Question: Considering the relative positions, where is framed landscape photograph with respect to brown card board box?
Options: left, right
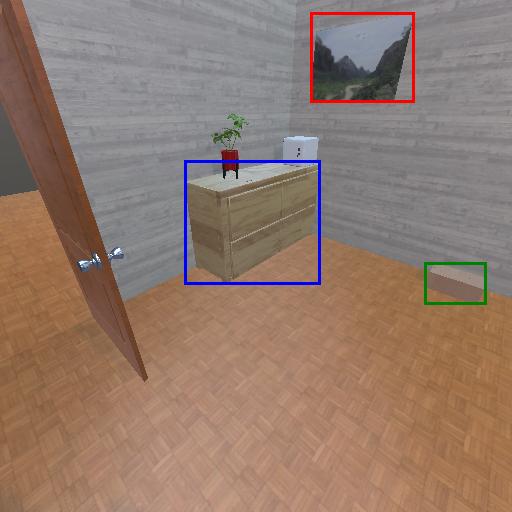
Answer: left